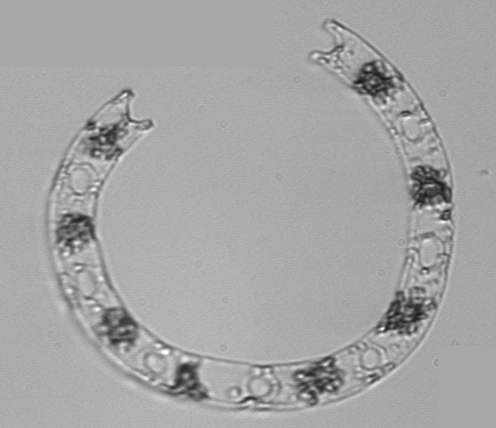
Label: Eucampia